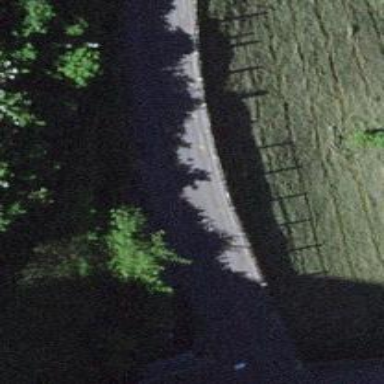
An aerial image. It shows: Retaining wall.